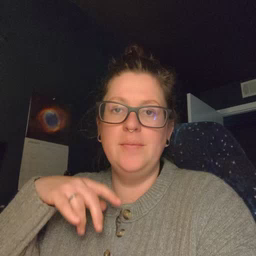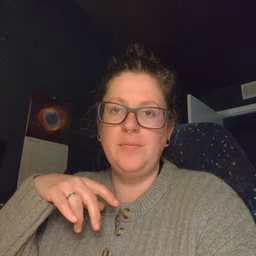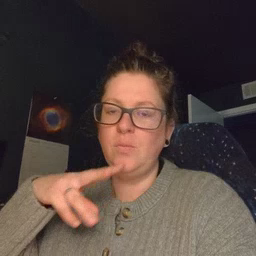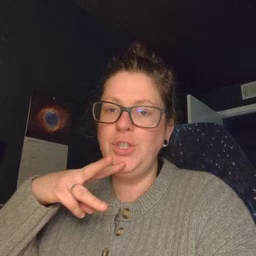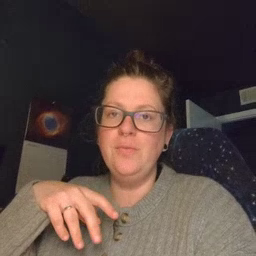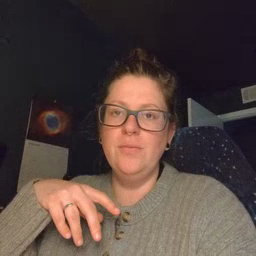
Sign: water